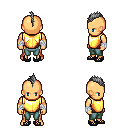
a pixel art fantasy rpg character, male body template, human, tanned skin, gold chest armor, teal pants, gray mohawk hairstyle, white cloth bandages, ghillies, four views (front, back, left, right), 2x2 character sprite sheet, small pixel art, hard edges, no anti-aliasing